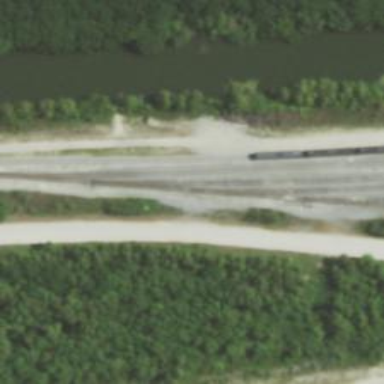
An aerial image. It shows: Railway yard used for servicing trains.